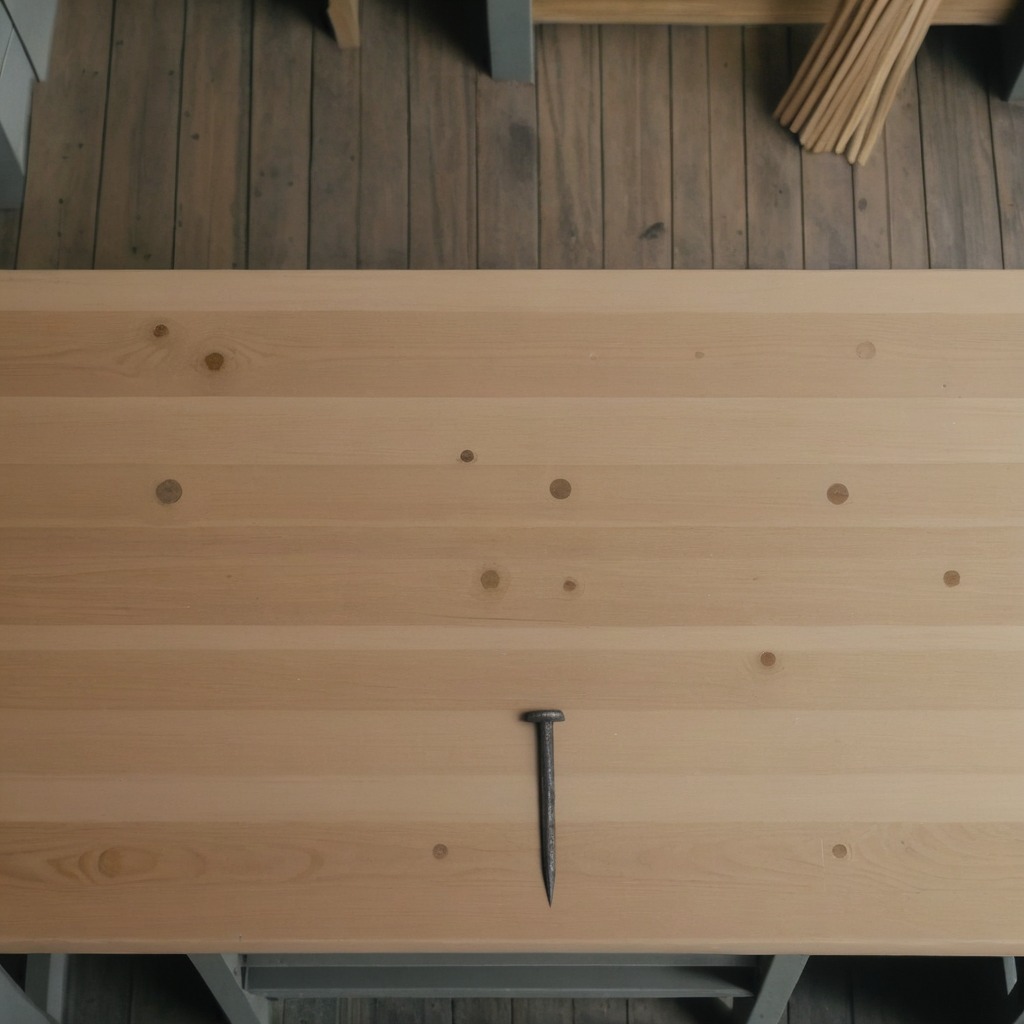
A nail lying on a workbench inside a coastal fishing gear workshop